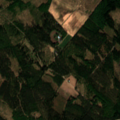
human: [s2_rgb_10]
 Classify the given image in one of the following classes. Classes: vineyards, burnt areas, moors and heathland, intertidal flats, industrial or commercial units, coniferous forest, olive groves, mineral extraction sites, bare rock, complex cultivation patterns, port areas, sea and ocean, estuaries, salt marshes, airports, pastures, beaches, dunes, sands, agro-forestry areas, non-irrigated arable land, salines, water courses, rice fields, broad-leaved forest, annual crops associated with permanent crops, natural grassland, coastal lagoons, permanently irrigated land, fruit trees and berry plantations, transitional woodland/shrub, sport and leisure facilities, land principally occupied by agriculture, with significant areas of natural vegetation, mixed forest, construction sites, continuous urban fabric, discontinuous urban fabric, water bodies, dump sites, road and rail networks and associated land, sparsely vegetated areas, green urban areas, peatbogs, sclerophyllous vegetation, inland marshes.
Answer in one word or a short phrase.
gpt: coniferous forest, mixed forest, transitional woodland/shrub